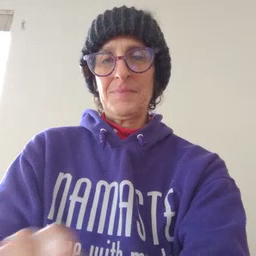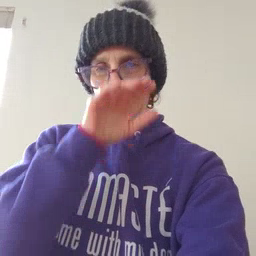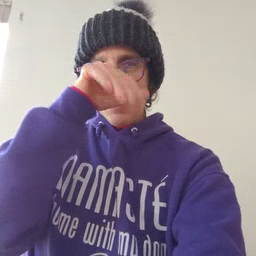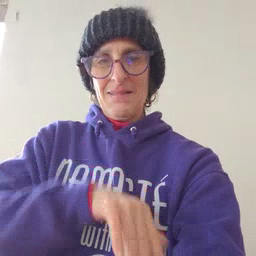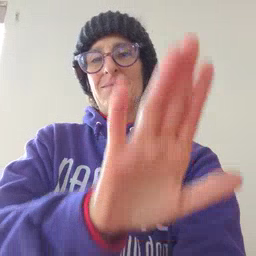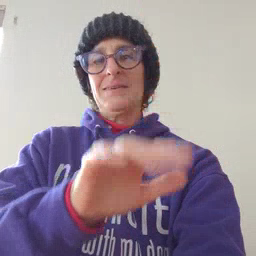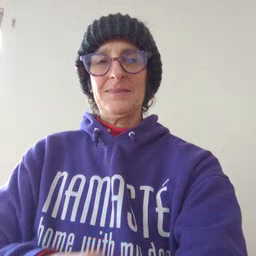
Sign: elephant